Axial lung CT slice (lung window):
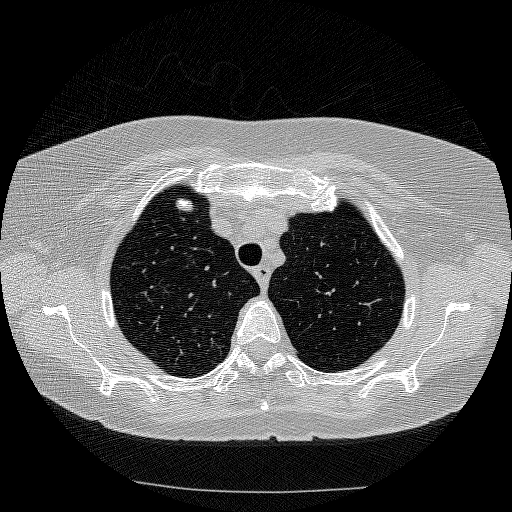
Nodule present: no